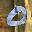
Label: 0